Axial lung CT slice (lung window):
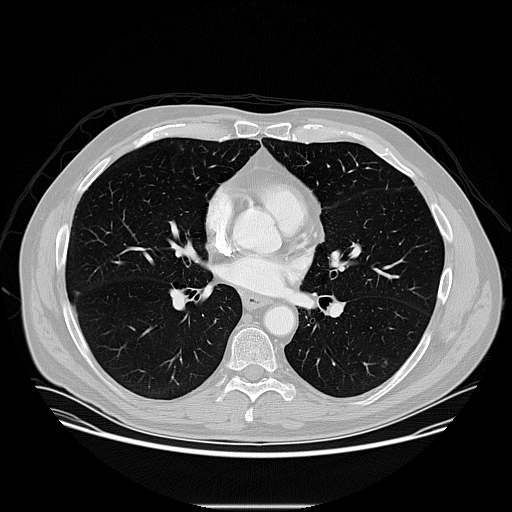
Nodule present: no